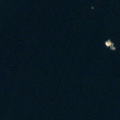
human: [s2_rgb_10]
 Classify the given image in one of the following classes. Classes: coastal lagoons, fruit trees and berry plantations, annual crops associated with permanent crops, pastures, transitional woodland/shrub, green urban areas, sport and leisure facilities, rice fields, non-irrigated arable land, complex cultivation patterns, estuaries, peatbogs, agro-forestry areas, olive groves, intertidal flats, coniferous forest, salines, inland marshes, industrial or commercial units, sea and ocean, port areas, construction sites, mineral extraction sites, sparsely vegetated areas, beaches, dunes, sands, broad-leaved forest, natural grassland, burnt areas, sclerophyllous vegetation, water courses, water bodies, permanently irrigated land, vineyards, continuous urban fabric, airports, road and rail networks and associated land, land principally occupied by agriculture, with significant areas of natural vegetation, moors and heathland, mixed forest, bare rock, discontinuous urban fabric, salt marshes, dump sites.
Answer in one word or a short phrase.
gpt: sea and ocean